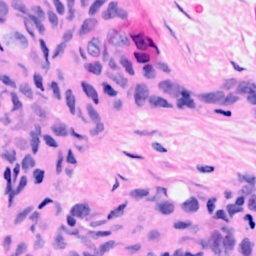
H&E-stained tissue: Breast